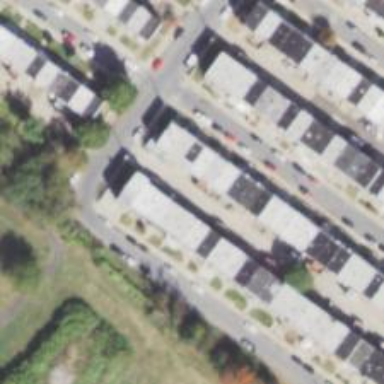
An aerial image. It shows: Alleyway designated as service road.